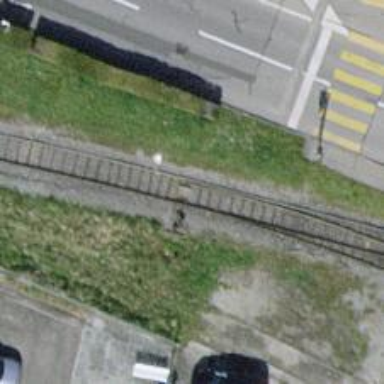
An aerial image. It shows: Railway switch.